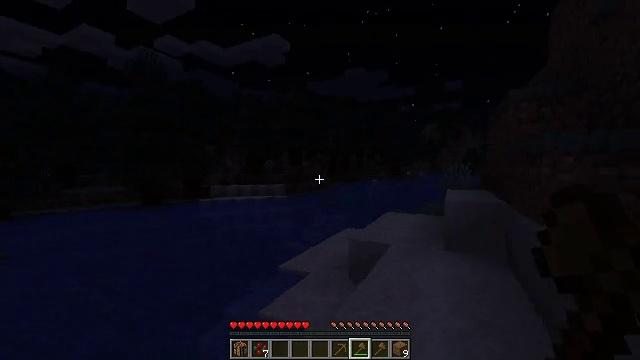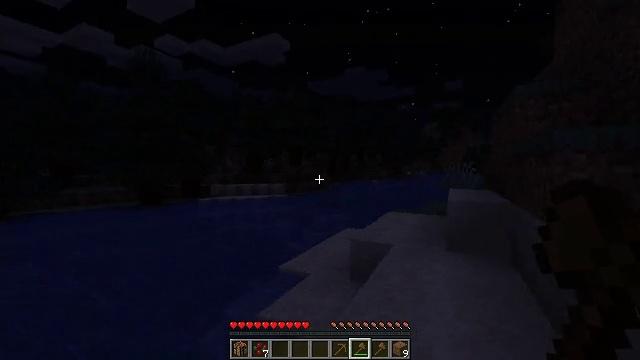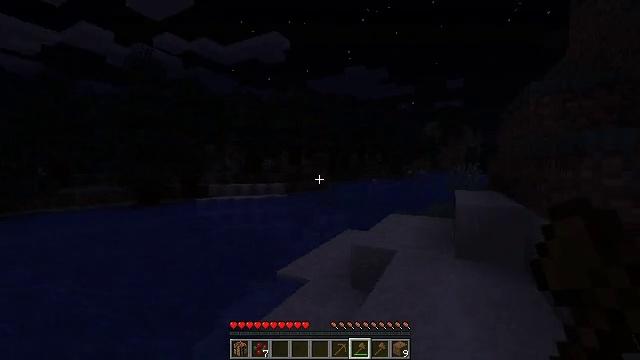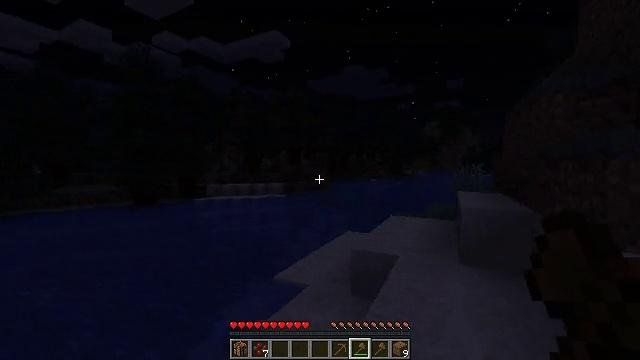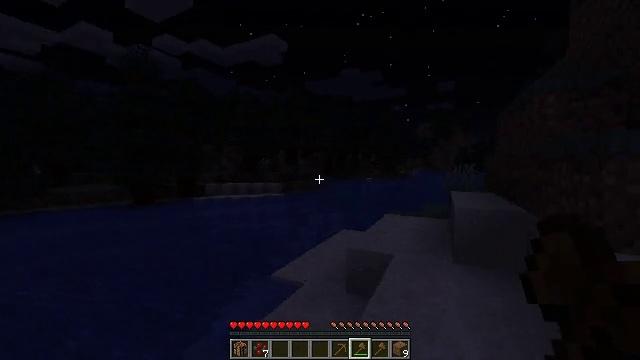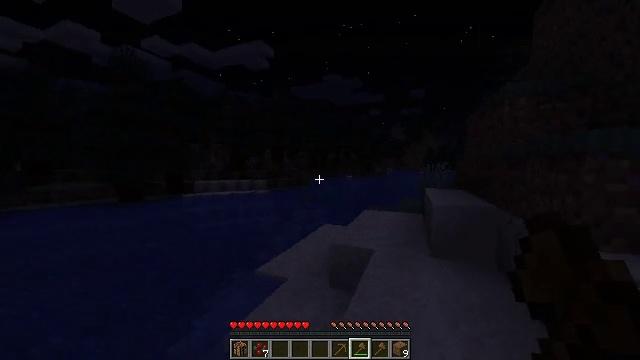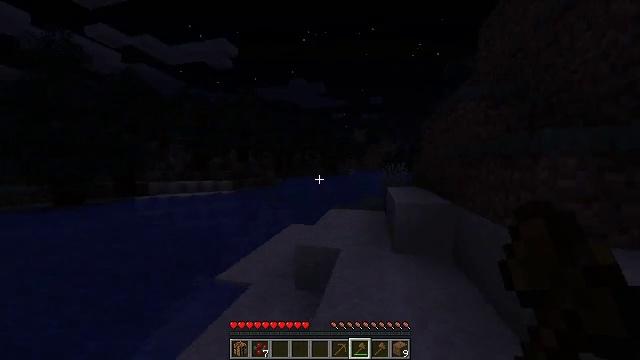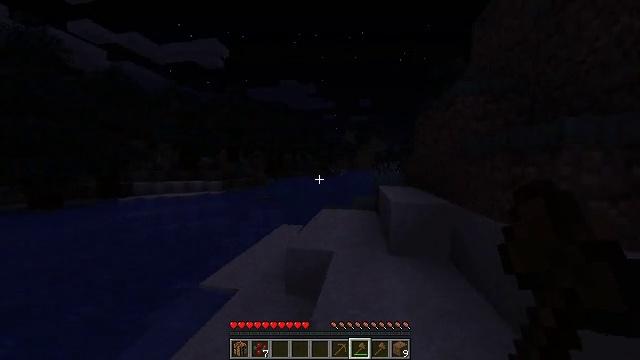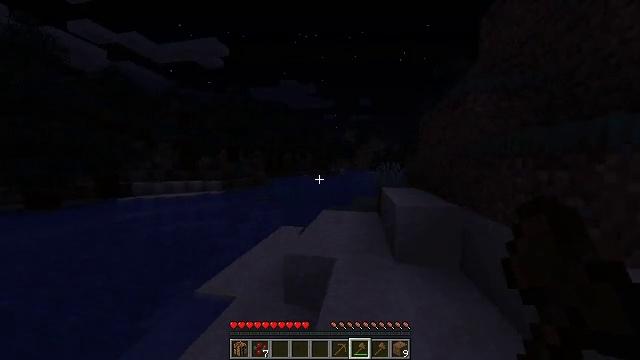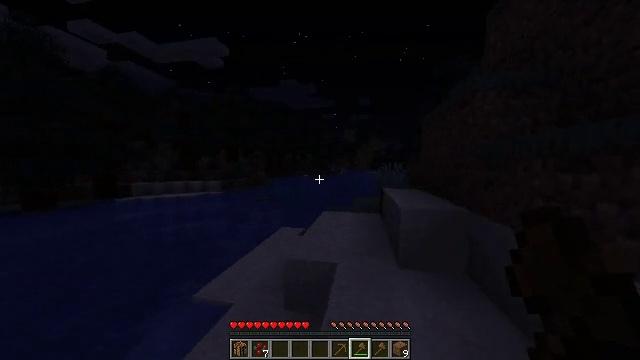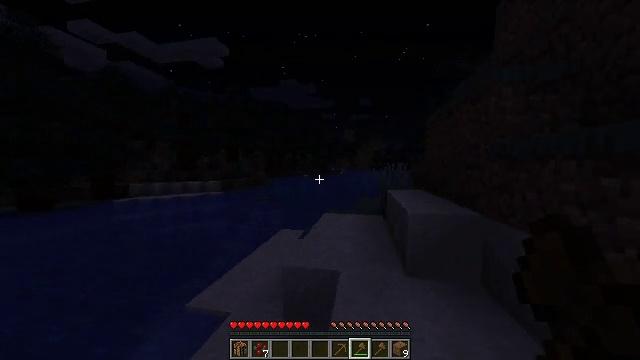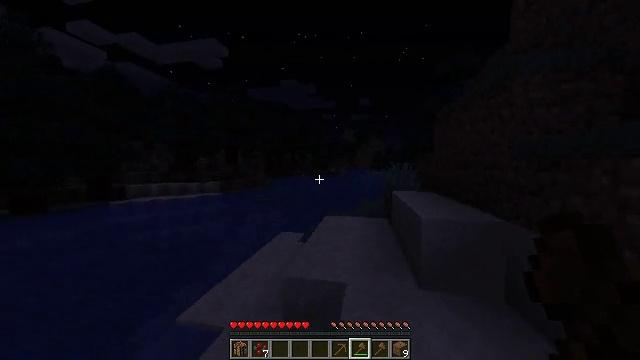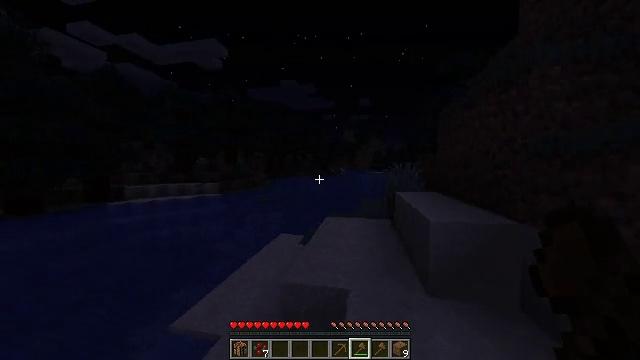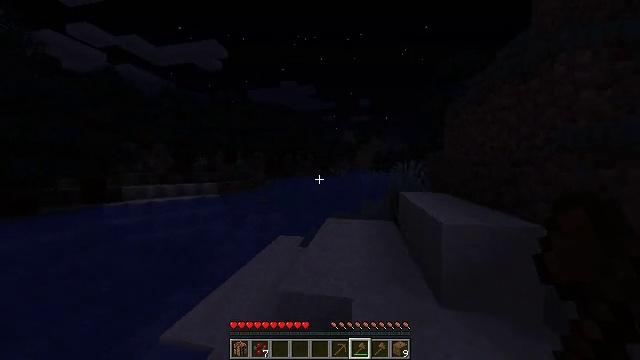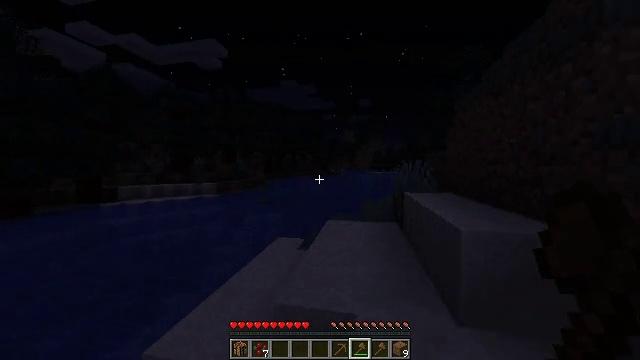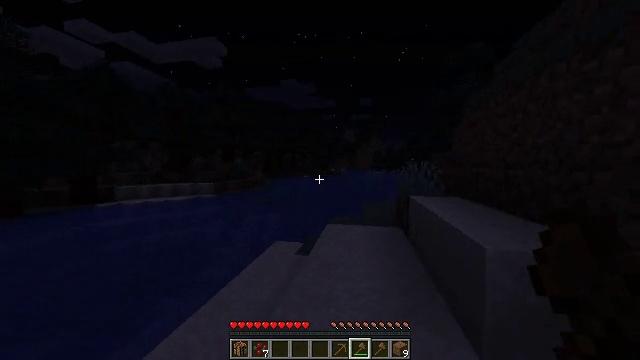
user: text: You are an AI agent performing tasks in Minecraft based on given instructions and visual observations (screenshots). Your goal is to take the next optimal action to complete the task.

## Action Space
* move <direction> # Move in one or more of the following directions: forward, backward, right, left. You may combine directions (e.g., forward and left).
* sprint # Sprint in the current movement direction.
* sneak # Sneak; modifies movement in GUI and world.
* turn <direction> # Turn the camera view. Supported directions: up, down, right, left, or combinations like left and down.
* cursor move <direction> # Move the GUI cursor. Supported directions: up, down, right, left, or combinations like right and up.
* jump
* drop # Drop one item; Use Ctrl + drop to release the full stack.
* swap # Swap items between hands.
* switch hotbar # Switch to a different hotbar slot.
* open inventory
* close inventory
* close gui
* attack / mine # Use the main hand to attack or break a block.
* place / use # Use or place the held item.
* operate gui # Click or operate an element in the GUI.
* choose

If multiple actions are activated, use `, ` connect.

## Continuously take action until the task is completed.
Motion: motion action
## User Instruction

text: Harvest sweet berries by mining the bush.
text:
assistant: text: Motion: move forward
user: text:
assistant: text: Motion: move forward
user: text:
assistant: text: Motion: move forward, sprint
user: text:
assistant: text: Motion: move forward, sprint
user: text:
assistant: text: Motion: move forward, sprint, turn right
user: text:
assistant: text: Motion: move forward, sprint, turn right
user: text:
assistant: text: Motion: move forward, sprint, turn right
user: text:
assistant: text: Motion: move forward, sprint
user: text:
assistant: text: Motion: move forward, sprint
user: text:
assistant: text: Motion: move forward, sprint
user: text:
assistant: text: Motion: move forward, sprint
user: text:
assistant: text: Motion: move forward, sprint
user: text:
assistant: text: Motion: move forward
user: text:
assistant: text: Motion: move forward
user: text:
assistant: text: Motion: move forward
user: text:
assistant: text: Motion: move forward
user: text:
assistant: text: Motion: move forward
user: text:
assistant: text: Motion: move forward
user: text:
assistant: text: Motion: move forward
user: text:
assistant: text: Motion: move forward
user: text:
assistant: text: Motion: move forward, turn right
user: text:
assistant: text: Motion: move forward, turn right
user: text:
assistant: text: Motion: move forward, turn right
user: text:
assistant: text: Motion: move forward, turn right
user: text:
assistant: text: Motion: move forward
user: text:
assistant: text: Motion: move forward
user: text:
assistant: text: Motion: move forward
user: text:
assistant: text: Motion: move forward
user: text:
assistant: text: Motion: move forward
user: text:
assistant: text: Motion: move forward